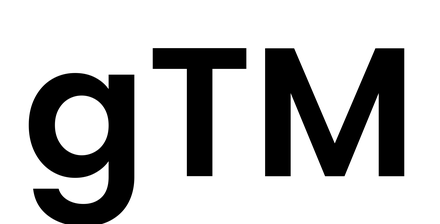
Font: Poppins-SemiBold